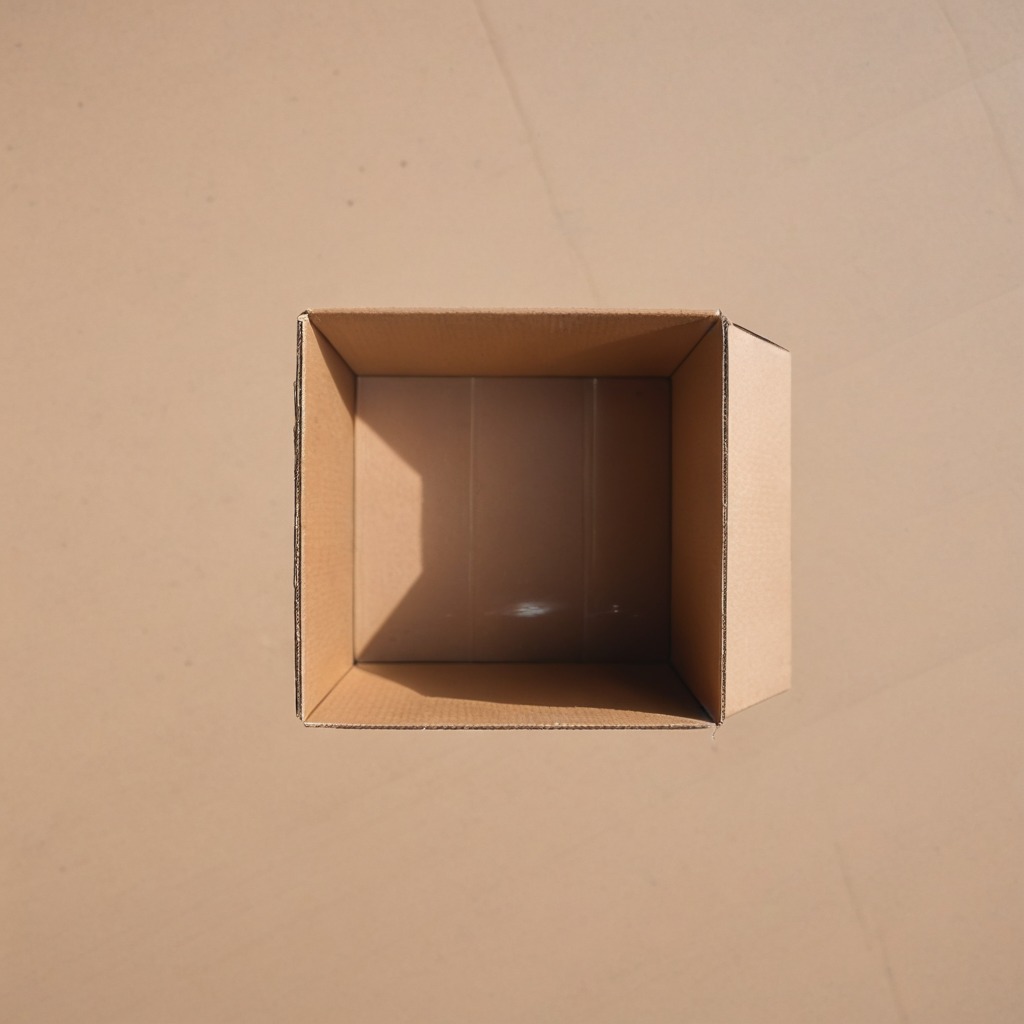
A flat metal washer is lying on the cardboard box surface.